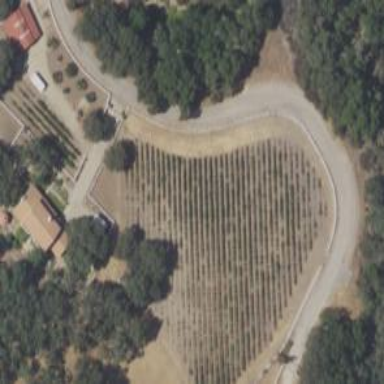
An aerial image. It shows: Vineyard with grape crops.